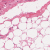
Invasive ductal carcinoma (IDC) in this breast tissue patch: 0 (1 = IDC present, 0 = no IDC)